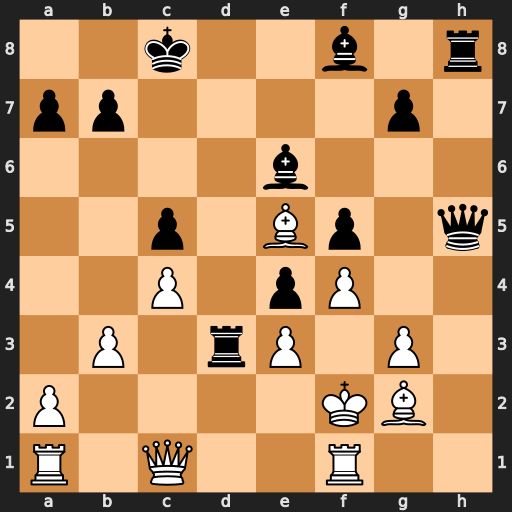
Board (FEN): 2k2b1r/pp4p1/4b3/2p1Bp1q/2P1pP2/1P1rP1P1/P4KB1/R1Q2R2
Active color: w
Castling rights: -
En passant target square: -
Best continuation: Rh1 Qxh1 Bxh1